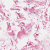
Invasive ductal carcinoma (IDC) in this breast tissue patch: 0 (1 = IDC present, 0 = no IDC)